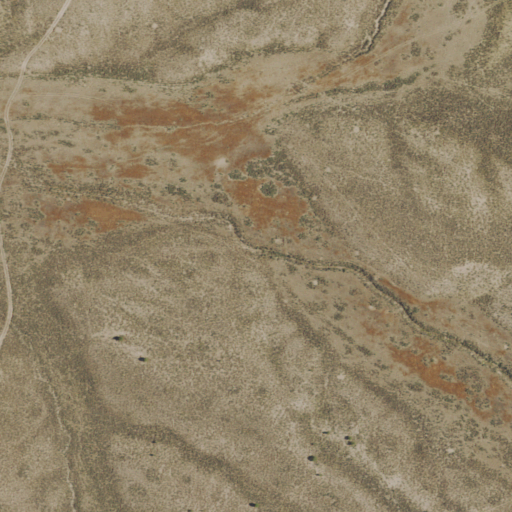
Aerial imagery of valley in Nevada named Long Valley Canyon containing only shrub